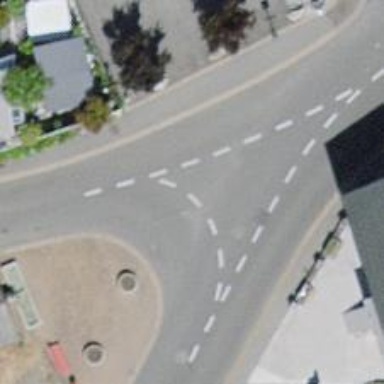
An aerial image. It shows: Asphalt road in residential area.